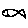
Label: fish